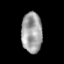
Tissue: prostate
Cell type: Epithelial cells
Senescence score: 0.2445
Nuclear area (px): 819
Mean DAPI intensity: 160.512